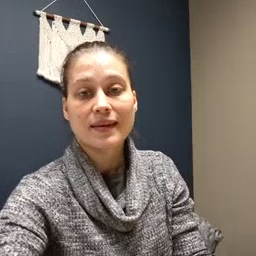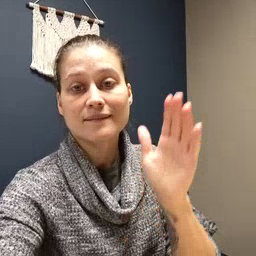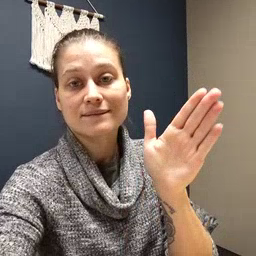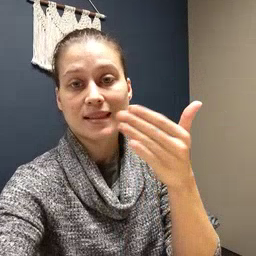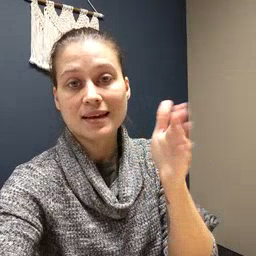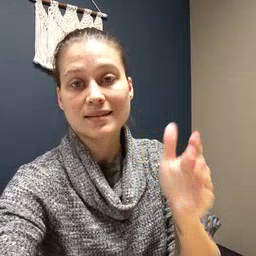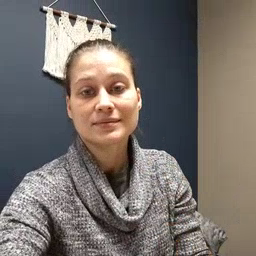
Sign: flag